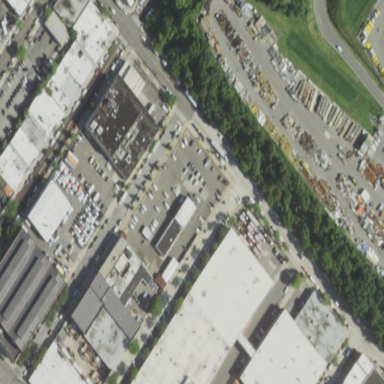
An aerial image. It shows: Car rental facility.